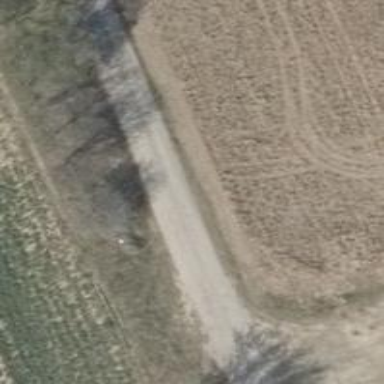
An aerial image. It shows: Gravel track with grade3 tracktype.